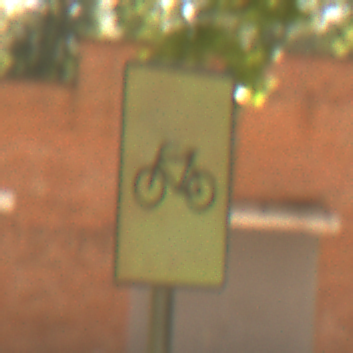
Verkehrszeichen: RadverkehrOhnePfeilsymbol
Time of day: Midday
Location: Outdoor (Nature)
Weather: PartlyCloudy
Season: NotSpecified
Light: Natural